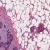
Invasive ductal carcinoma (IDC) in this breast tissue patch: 1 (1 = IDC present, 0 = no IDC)